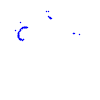
Particle: proton